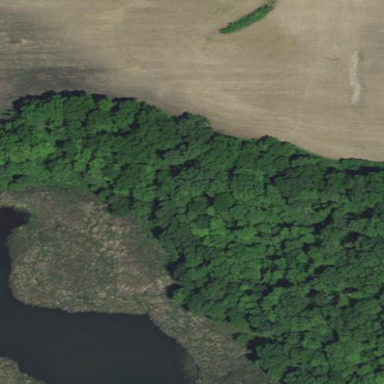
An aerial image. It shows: Serene woodland landscape.